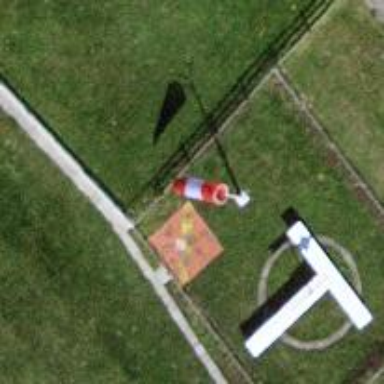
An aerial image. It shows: Windsock at the airport.